Current action and preconditions to check: trajectory_clear

Your task: For each precondition in the list above, predict whether it will hold at this action.

Consider the current scene as observed from the mobile robot's camera, and analyze the predicted future states of all dynamic agents (e.g., people, animals, vehicles, or any moving entities) within the NEXT SECOND.

IMPORTANT: Only answer "very likely" if you are absolutely certain—based on strong, clear evidence—that a dynamic agent will violate the precondition in the predicted future state. Do NOT answer "very likely" for unlikely, ambiguous, or low-probability risks.

Ask yourself for each precondition: Is there a high probability, with clear and convincing evidence, that the predicted future states of any dynamic agent will interfere with the predicted future state of the currently executing action within the NEXT SECOND, causing that precondition to fail?

Assess the risk level based on these predictions. Use "likely" or "very likely" if motions create a clear risk of interference.

Use "neutral" or "improbable" if agents are nearby but their predicted paths are clearly diverging or non-conflicting.

Failure Risk Categories: "very improbable", "improbable", "neutral", "likely", "very likely"

Answer Format: Output ONLY the probability_of_failure value from these categories: "very improbable", "improbable", "neutral", "likely", "very likely"

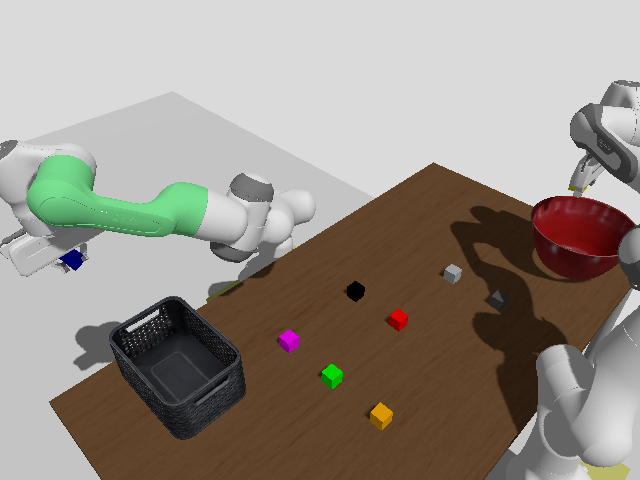

Answer: very improbable